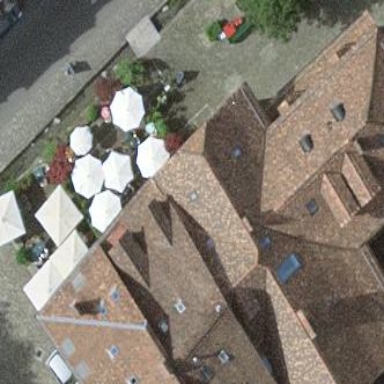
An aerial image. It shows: Terrace with outdoor seating for leisure land.